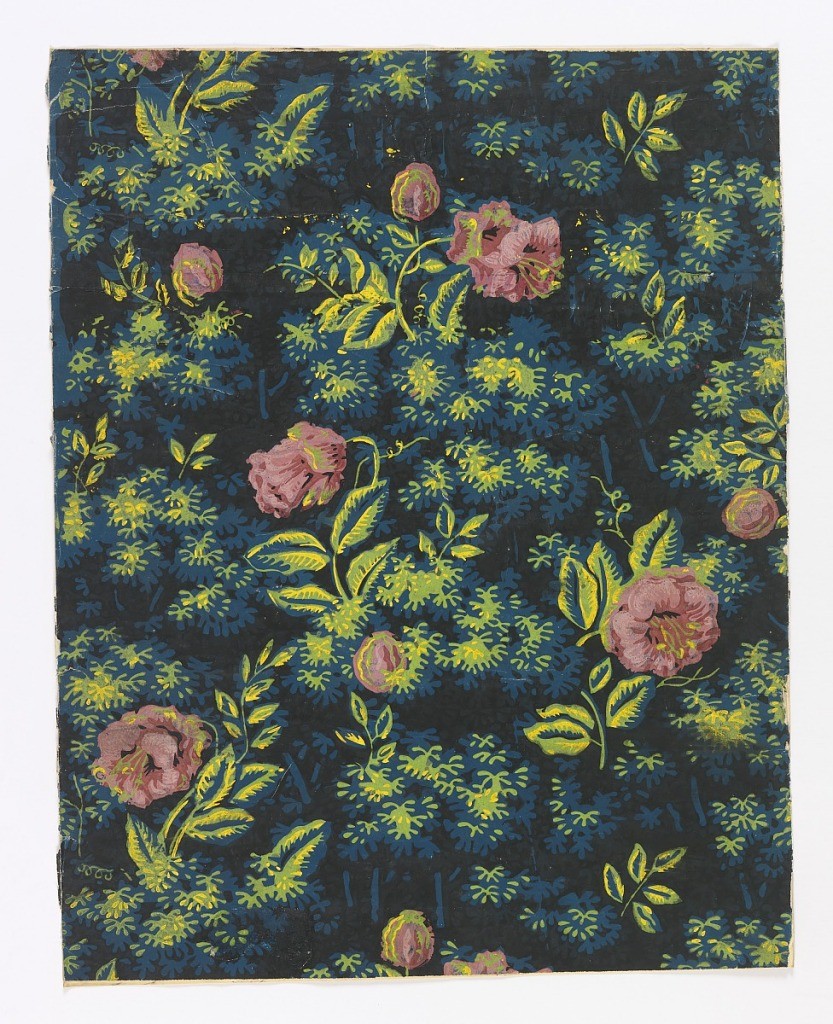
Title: Sidewall
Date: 1800–1825
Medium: Block-printed on handmade paper
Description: On black ground, very dense foliage in blue, green, yellow, with pink flowers.